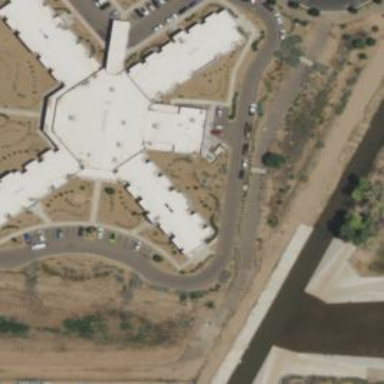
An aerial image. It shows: Nursing home building.